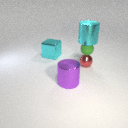
large purple metal cylinder in front of large cyan metal cube